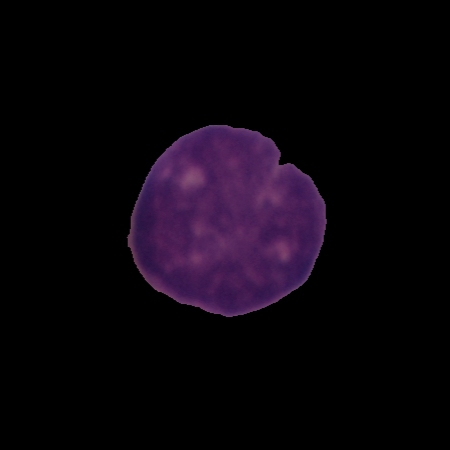
Label: cancer